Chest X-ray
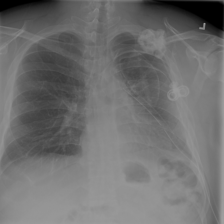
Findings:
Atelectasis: negative
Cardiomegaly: negative
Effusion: positive
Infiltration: negative
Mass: positive
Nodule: negative
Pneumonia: negative
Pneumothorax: positive
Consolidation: positive
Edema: negative
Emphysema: negative
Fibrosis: negative
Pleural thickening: negative
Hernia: negative